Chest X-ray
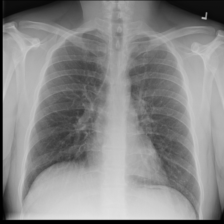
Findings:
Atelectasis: negative
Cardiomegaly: negative
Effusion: negative
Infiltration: negative
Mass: negative
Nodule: negative
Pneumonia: negative
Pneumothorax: negative
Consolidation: negative
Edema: negative
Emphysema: negative
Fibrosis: negative
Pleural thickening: negative
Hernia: negative